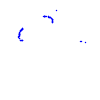
Particle: kaon